Aerial crown-view tile of a tropical tree (Barro Colorado Island, Panama), acquired 20250414:
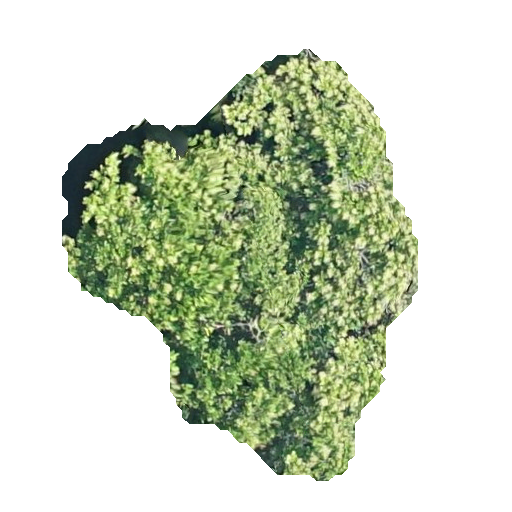
Species: Anacardium excelsum
GBIF accepted scientific name: Anacardium excelsum
Crown area: 144.373 m²